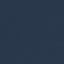
Land use / land cover: SeaLake